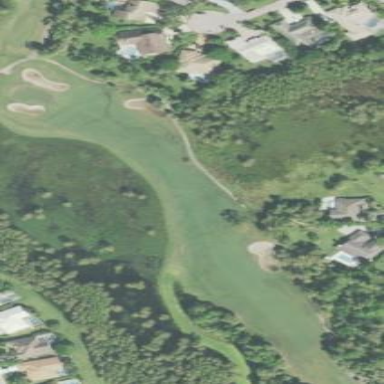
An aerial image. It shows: Outer area of golf course.